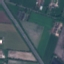
Land use / land cover class: Highway